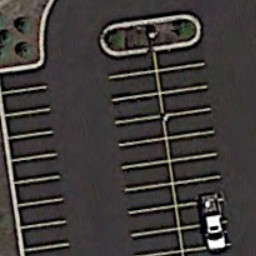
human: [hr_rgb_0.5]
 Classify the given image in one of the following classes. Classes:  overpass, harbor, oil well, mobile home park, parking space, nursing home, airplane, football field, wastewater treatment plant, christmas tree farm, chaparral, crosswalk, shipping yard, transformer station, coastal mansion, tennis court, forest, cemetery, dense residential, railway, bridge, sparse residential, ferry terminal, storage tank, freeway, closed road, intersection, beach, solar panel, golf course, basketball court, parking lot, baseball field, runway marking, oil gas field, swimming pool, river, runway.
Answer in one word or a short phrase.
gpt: parking space